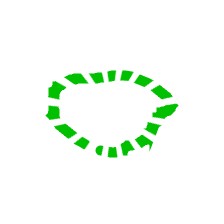
Shape: circle